Interaction volume radius: 5 \u00c5
Interaction volume height: 25 \u00c5
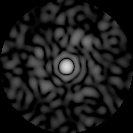
Disorder parameter: 0.7884